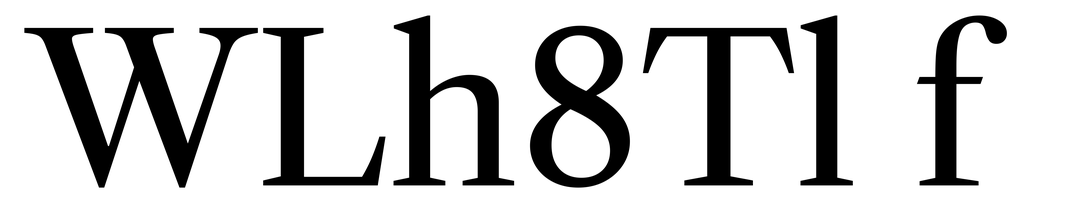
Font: LibreCaslonText_Regular